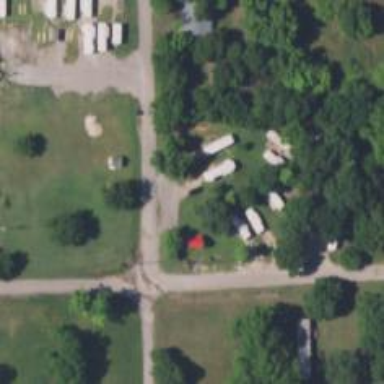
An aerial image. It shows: Commercial area designated for caravan site tourism.